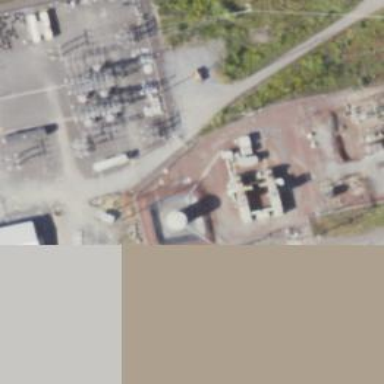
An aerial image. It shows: Gas turbine power generator.